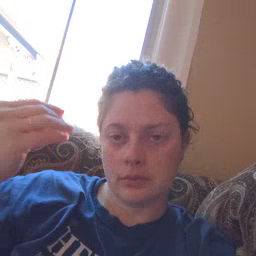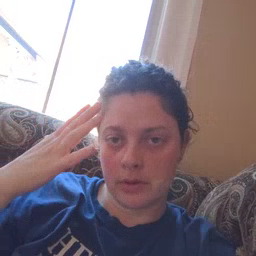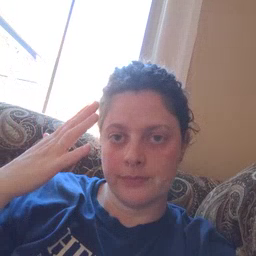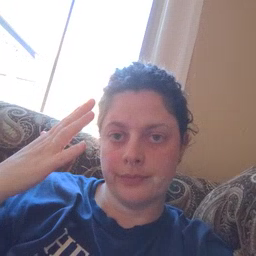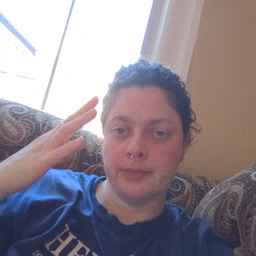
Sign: sun